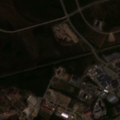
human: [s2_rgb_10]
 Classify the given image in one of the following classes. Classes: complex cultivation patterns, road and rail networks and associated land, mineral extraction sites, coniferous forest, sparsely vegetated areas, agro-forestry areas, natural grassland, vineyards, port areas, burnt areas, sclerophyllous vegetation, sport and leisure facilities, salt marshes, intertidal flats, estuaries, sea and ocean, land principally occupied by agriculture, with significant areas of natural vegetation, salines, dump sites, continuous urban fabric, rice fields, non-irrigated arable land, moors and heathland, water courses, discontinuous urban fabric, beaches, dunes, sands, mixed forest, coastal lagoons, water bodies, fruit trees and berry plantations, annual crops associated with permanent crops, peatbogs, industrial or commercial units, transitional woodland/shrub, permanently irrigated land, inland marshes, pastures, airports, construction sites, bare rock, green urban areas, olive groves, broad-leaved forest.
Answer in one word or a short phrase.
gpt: industrial or commercial units, mixed forest, transitional woodland/shrub, peatbogs